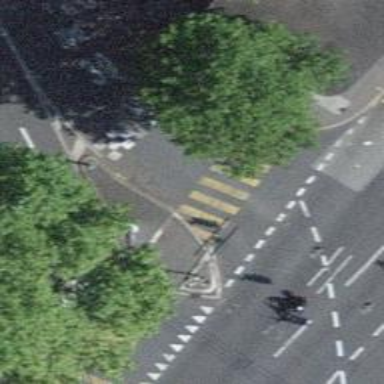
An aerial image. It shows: Kerb serving as barrier.